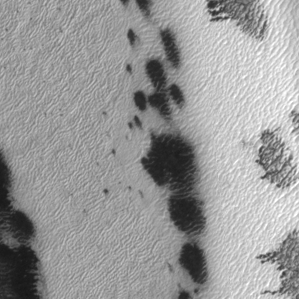
Label: frost